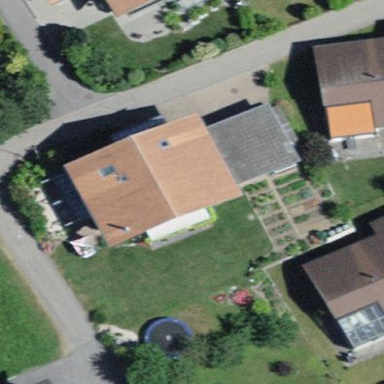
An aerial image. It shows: Residential building.